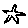
Label: star